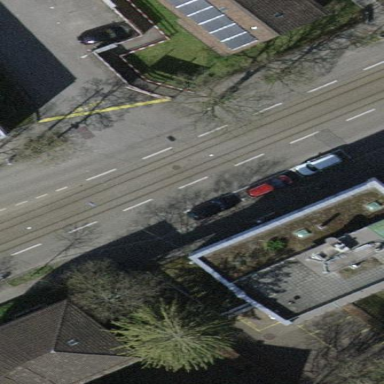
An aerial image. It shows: Commercial building.